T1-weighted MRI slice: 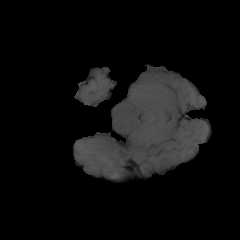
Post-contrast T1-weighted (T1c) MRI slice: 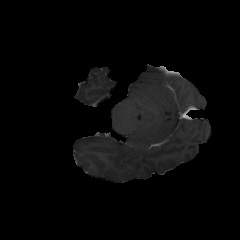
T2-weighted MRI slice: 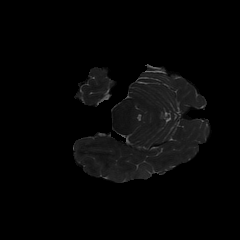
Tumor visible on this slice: no